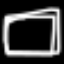
Label: square